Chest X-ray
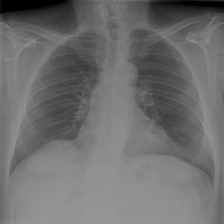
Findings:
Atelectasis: negative
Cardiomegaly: negative
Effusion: negative
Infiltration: positive
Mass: negative
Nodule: negative
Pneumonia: negative
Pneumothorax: negative
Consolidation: negative
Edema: negative
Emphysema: negative
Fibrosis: negative
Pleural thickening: negative
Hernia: negative